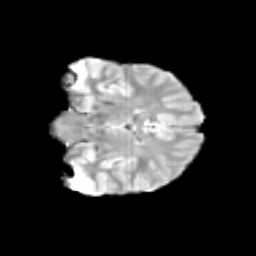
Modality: T2w
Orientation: coronal
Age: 12
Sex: male
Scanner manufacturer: siemens
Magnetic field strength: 3 T
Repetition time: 3.8 s
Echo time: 0.07 s